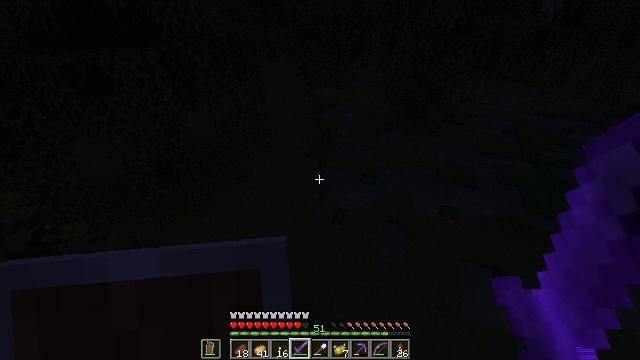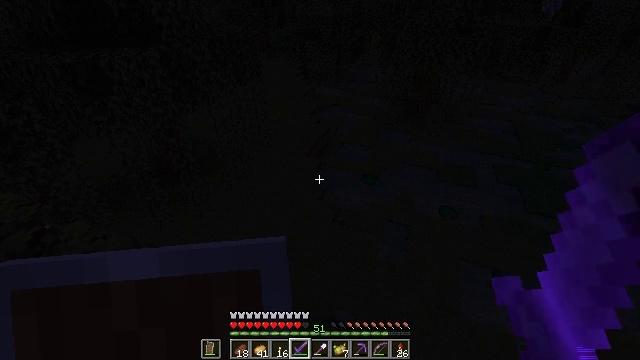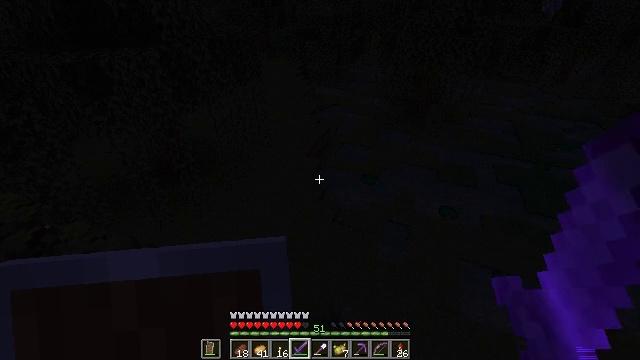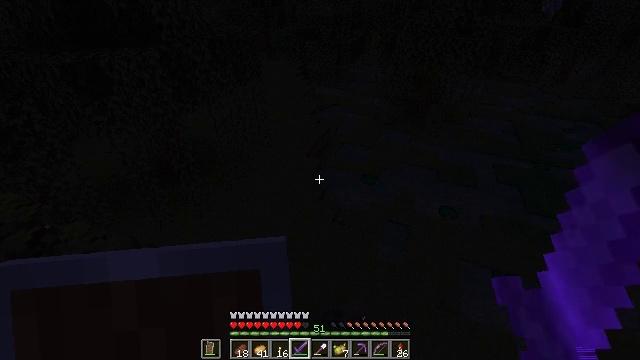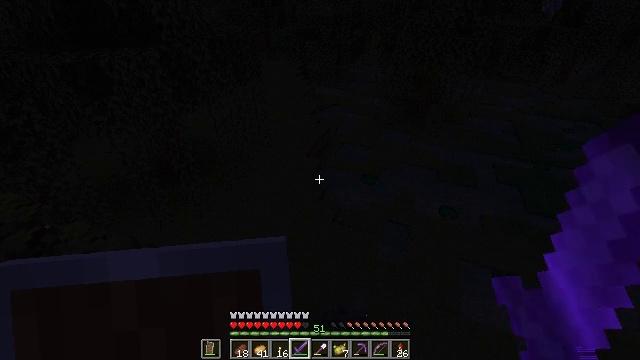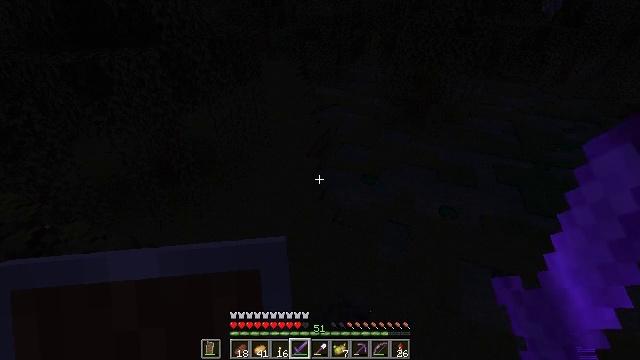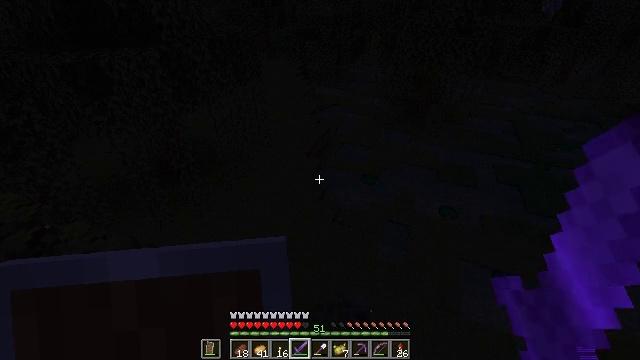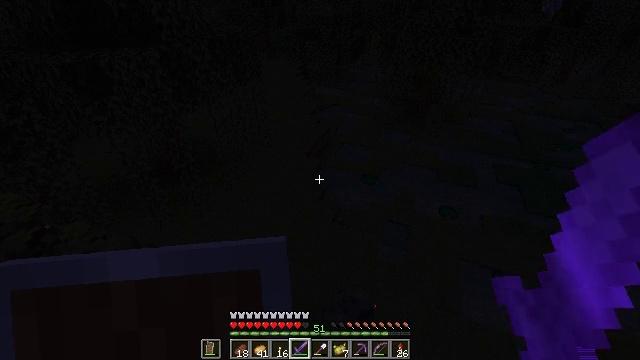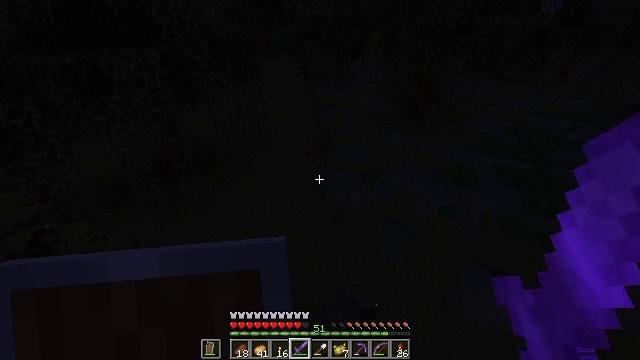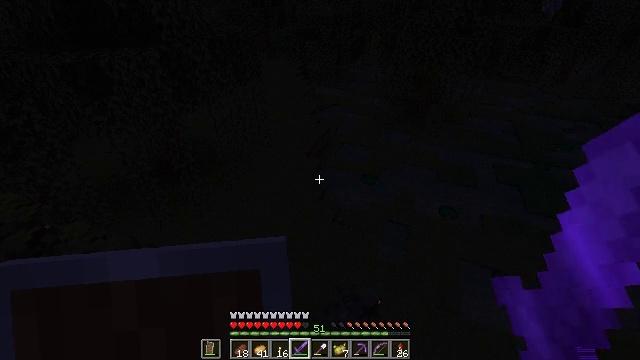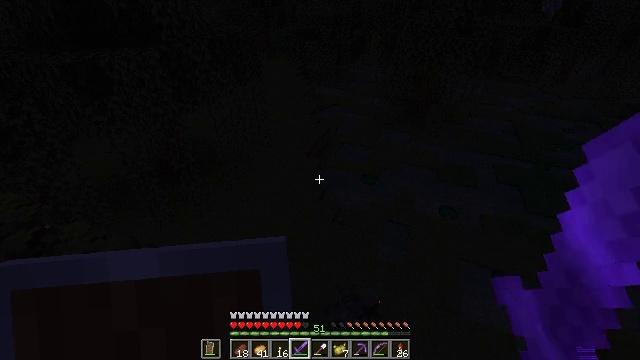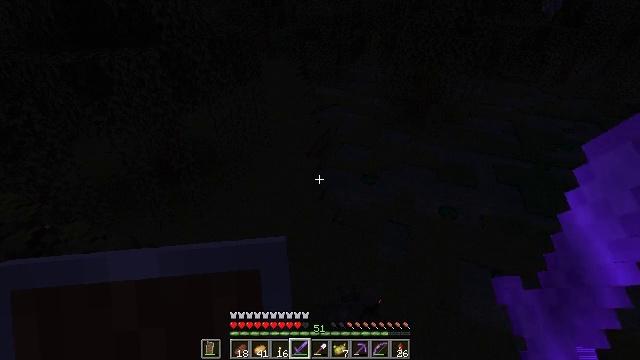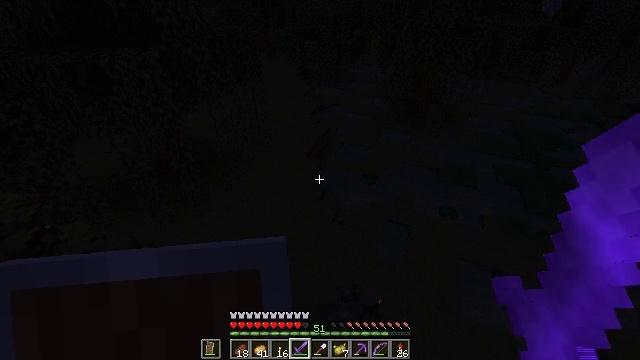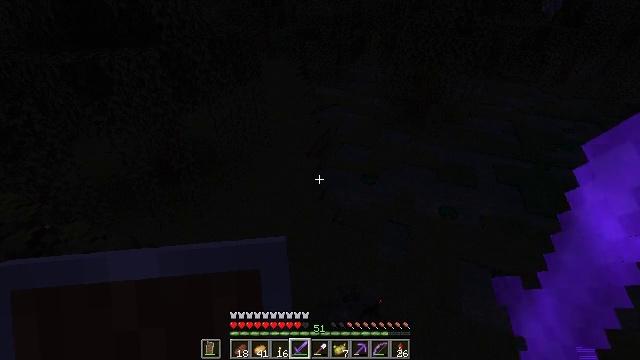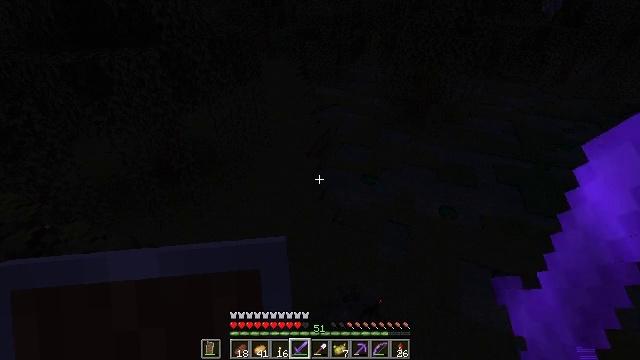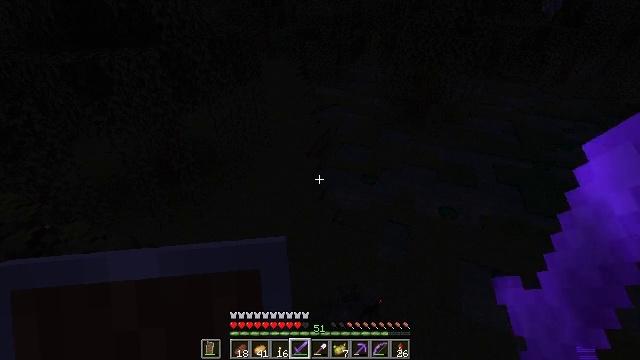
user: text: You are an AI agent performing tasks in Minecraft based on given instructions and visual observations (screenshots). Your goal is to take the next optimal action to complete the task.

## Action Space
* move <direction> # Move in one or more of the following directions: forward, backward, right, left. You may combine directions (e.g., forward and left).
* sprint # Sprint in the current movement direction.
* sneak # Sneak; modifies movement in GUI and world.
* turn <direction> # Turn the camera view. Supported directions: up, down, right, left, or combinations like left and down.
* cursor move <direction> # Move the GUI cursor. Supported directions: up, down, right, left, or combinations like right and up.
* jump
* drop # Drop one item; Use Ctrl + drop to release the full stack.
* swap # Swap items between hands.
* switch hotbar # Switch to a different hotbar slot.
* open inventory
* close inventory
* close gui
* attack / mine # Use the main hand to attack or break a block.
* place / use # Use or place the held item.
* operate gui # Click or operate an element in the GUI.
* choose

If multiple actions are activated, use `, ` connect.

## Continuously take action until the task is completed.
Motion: motion action
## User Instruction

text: Combat the slime.
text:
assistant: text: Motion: no_op
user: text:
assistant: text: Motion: no_op
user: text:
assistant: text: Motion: no_op
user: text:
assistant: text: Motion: no_op
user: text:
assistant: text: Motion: no_op
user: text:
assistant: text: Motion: no_op
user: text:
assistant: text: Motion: no_op
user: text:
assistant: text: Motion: no_op
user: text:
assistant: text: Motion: no_op
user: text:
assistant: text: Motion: no_op
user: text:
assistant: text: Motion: no_op
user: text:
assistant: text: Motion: no_op
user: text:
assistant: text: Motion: no_op
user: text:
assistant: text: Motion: no_op
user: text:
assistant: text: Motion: no_op
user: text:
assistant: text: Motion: no_op
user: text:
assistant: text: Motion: no_op
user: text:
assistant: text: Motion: no_op
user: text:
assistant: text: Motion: drop
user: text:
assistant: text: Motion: drop
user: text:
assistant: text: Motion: drop
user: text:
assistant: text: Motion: no_op
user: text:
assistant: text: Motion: no_op
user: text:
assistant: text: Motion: no_op
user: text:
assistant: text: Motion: no_op
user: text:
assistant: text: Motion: no_op
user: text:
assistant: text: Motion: no_op
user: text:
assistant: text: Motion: no_op
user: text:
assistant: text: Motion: no_op
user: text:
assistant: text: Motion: no_op